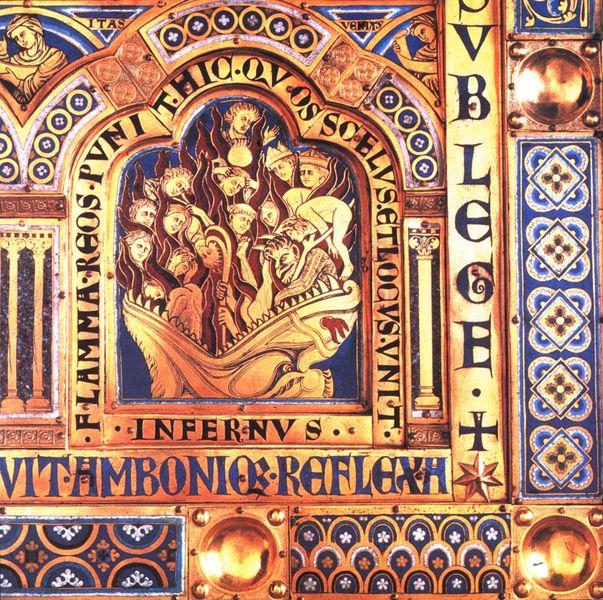
Titel: Klosterneuburger Altar
Künstler: Nikolaus von Verdun
Standort: Klosterneuburg, Augustinerchorherren-Stiftskirche Unserer Lieben Frau (EU - D)
Schlagwörter: blau, feuer, gemälde, menschen, blumen, fenster, köpfe, mund, schmuck, säule, säulen, rot, malerei, ornament, bibel, tod, kirche, gold, schrift, angst, detail, inschrift, verzierung, metall, flamme, buch, flammen, text, dämon, zähne, fegefeuer, hölle, teufel, verdammnis, verdammt, verdammte, maul, fressen, reichtum, email, sakral, drache, inferno, monster, latein, prächtig, schlund, propheten, emaile, mail, sakralkunst, ikonografie, rachen, höllenschlund, fischmaul, schmmuck, relief ornament, emailmalerei, farbenprchtig